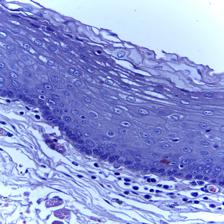
Diagnosis: Normal